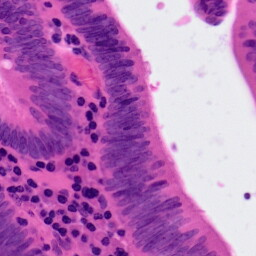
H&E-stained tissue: Colon